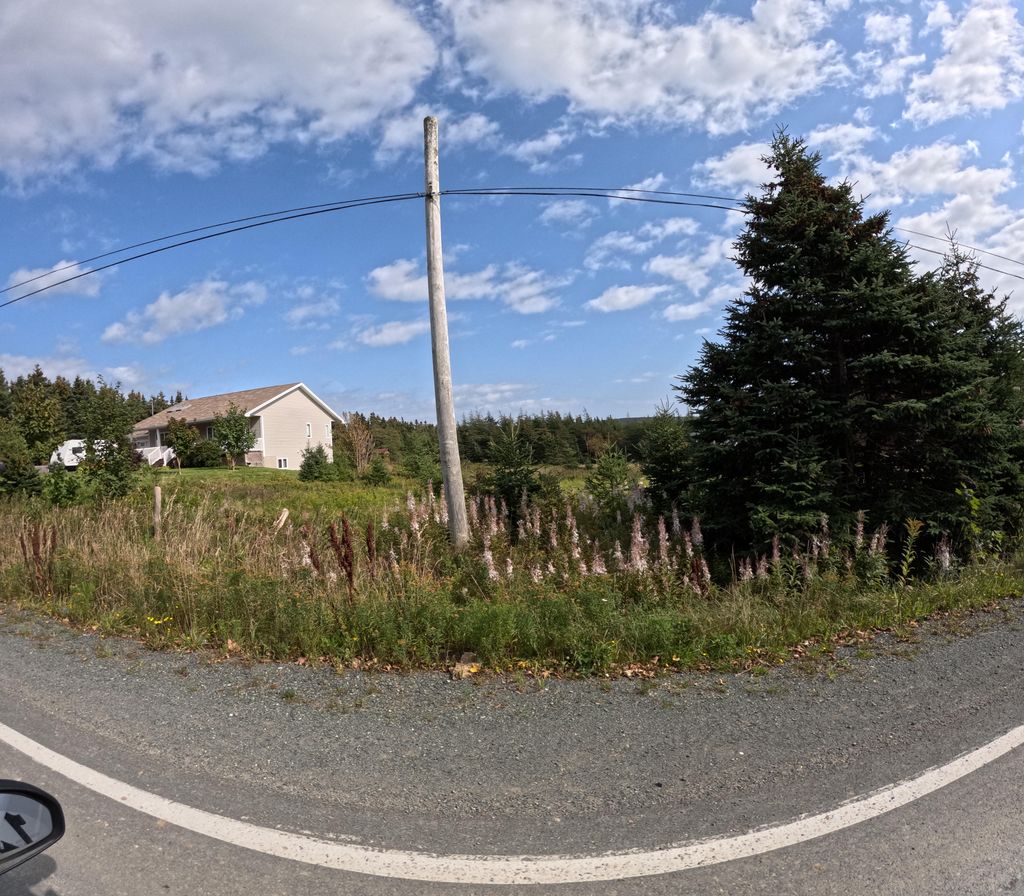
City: st_johns